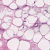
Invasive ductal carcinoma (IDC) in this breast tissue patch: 0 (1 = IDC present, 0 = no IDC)